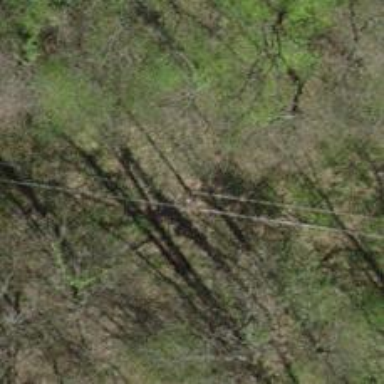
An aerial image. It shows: Power pole.